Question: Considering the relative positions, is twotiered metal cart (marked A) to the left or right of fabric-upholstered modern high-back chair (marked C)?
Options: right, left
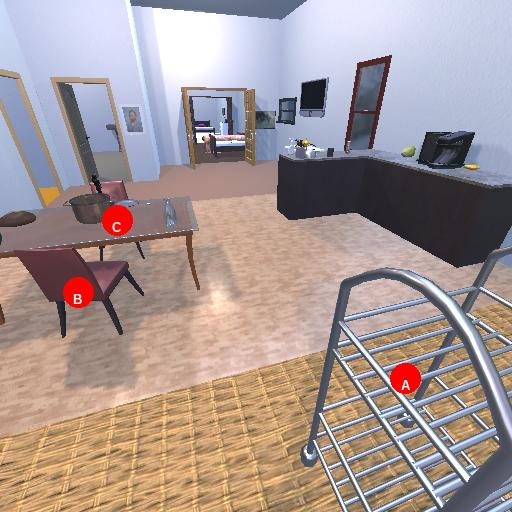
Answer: right